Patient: sex F, age 66
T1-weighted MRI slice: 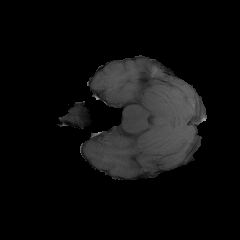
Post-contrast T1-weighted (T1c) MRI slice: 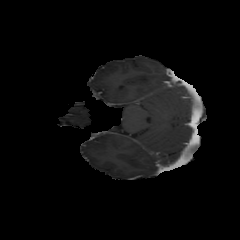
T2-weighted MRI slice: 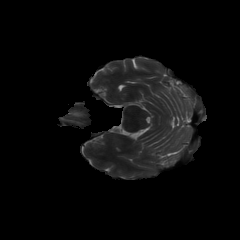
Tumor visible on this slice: no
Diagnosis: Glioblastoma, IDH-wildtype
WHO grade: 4